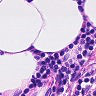
Metastatic tissue present: no